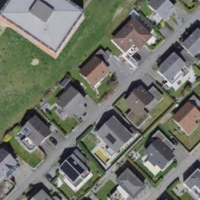
EUNIS habitat code: 55
Species observed at this site:
Veronica filiformis